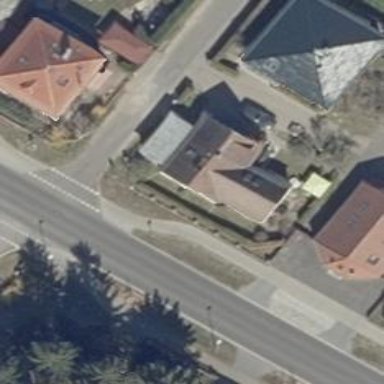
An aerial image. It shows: Detached building with gabled roof.